【题型】解答题　【知识点】平面几何　【难度】easy
如图，$\triangle ABC$ 的内切圆$\odot O$ 与 $BC$, $CA$, $AB$ 分别相切于点 $D$, $E$, $F$，且
$AB = 5 \text{ cm}, \quad BC = 7 \text{ cm}, \quad CA = 6 \text{ cm}.$
求 AF ， BD，CE 的长．

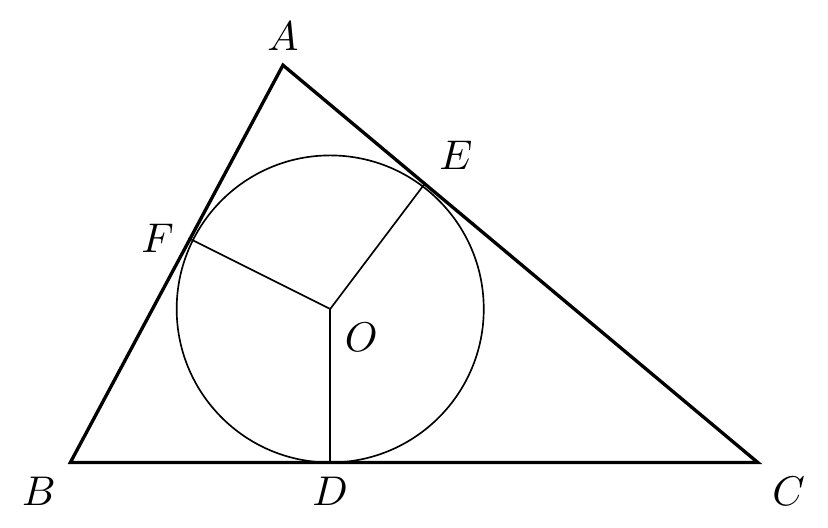
【解答】
解：$\because \triangle ABC$ 的内切圆 $\odot O$ 与 $BC$、$CA$、$AB$ 分别相切于点 $D$、$E$、$F$，

$\therefore AF = AE$，$BF = BD$，$CD = CE$。

设 $AF = AE = x$，则 $BF = BD = 5 - x$，$EC = DC = 6 - x$。

根据题意得 $5 - x + 6 - x = 7$。

解得：$x = 2\text{cm}$。

$\therefore AF = 2\text{cm}$，$BD = 5 - x = 5 - 2 = 3\text{cm}$，$EC = 6 - x = 4\text{cm}$。

$\therefore AF = 2\text{cm}$，$BD = 3\text{cm}$，$CE = 4\text{cm}$。